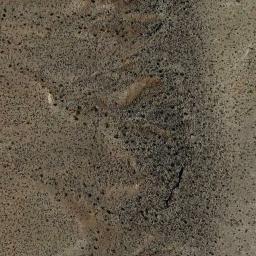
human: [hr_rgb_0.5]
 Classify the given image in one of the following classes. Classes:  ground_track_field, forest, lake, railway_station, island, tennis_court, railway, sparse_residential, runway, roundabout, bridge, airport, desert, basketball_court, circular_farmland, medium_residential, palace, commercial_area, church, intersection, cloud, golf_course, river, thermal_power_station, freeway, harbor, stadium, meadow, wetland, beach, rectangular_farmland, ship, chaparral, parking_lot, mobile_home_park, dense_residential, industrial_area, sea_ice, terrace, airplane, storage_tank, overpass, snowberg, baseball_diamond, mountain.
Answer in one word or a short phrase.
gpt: chaparral